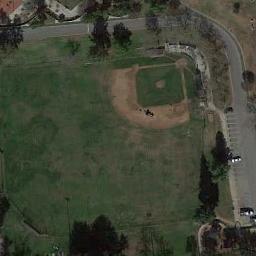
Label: baseball_diamond